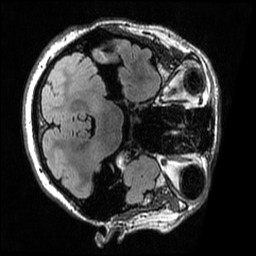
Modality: T2w
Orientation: axial
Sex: female
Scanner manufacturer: ge
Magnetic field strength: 3 T
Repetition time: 6 s
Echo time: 0.1273 s